Question: I am new at Stack overflow. Please, I am trying to get the Levenshtein distance from an amino acid sequence with different motifs.
So, I got a list like the following example. I would like to know how to arrange the list on a data frame shifting one column to the right every "N" rows. In the example, N=3 and I would like to change the N by any value. I am using python Thanks.

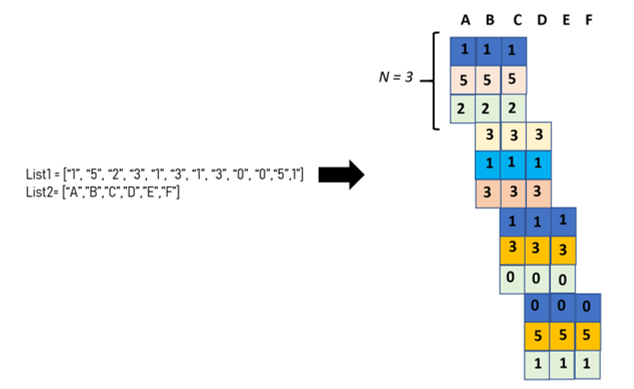
Answer: Given you asked for data frames, you can use the 'df.shift(periods=n, axis=1)' in pandas. E.g.
'''
import pandas as pd
import numpy as np
n = 3
List1 = ['1', '5', '2', '3', '1', '3', '1', '3', '0', '0', '5', '1']
List2 = ['A', 'B', 'C', 'D', 'E', 'F']
df = pd.DataFrame(data = [List1] * n + [[np.nan] * len(List1)] * n).transpose()
df.columns = List2
for x in range(0, len(List1), n):
df.loc[x:(x+n-1)] = df.loc[x:(x+n-1)].shift(periods = x // n, axis = 1)
df
'''
Will give you:
'''
A B C D E F
0 1 1 1 NaN NaN NaN
1 5 5 5 NaN NaN NaN
2 2 2 2 NaN NaN NaN
3 NaN 3 3 3 NaN NaN
4 NaN 1 1 1 NaN NaN
5 NaN 3 3 3 NaN NaN
6 NaN NaN 1 1 1 NaN
7 NaN NaN 3 3 3 NaN
8 NaN NaN 0 0 0 NaN
9 NaN NaN NaN 0 0 0
10 NaN NaN NaN 5 5 5
11 NaN NaN NaN 1 1 1
'''